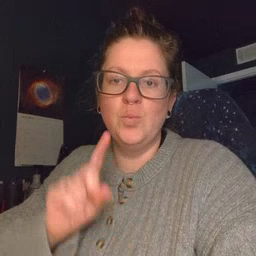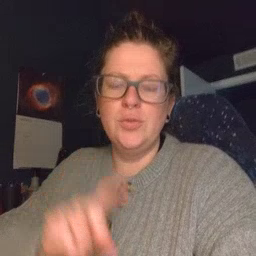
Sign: where